Aerial crown-view tile of a tropical tree (Barro Colorado Island, Panama), acquired 20240918:
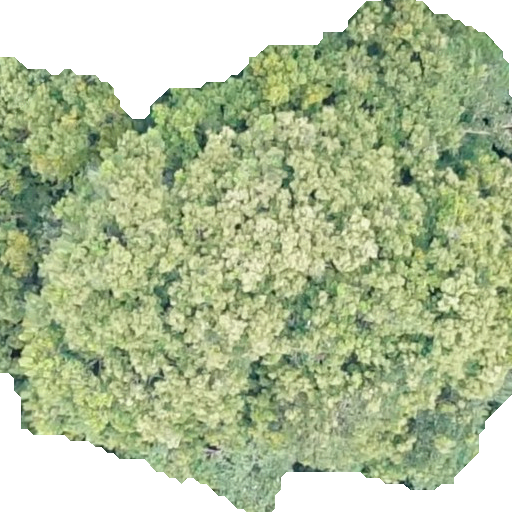
Species: Prioria copaifera
GBIF accepted scientific name: Prioria copaifera
Crown area: 364.18 m²